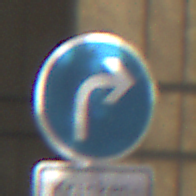
Verkehrszeichen: VorgeschriebeneFahrtrichtungRechts
Zusatzzeichen unten: BesondereFahrzeugeUndTransportgueter4
Umgebung: Outdoor, Urban
Tageszeit: MorningAfternoon
Wetter: PartlyCloudy
Licht: Natural
Jahreszeit: NotSpecified
Kontrast: HighContrast